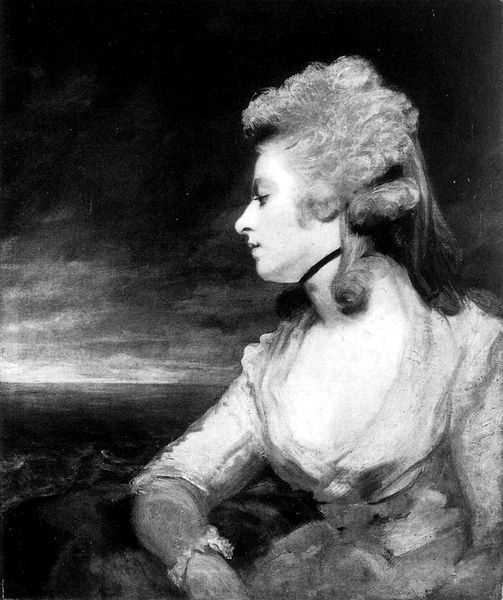
Titel: Emma, Lady Hamilton
Künstler: Sir Joshua Reynolds
Institution: Privatsammlung
Schlagwörter: gemälde, himmel, meer, wasser, weiß, wolken, ausschnitt, frau, frisur, kleid, licht, nacht, nase, profil, schwarz, blick, dame, malerei, arm, band, ärmel, bildnis, portrait, porträt, horizont, brüstung, sonne, haare, dekolletee, en face, england, locken, perücke, halsband, kropfband, mond, schwarzweiss, reifen, en, weggedreht